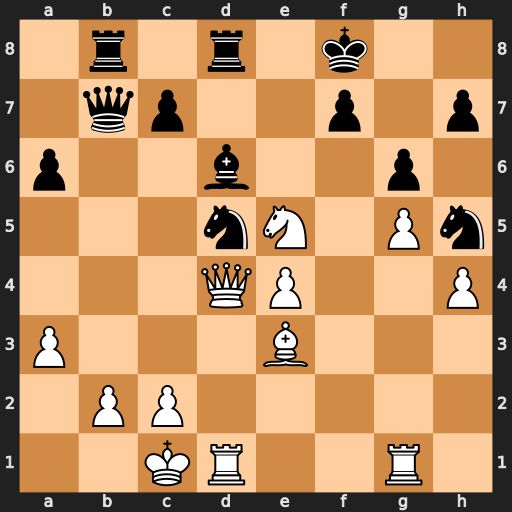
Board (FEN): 1r1r1k2/1qp2p1p/p2b2p1/3nN1Pn/3QP2P/P3B3/1PP5/2KR2R1
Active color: w
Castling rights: -
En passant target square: -
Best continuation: exd5 Qxb2+ Qxb2